Question: How to make trigger run auto send email twice a day even do not open spreedsheet
This script is for sending email onsheet "Emai"
Col A what email to send to
Col B subject
Col C message
<URL>
'''
function sendEmails() {
var sheet = SpreadsheetApp.getActiveSpreadsheet().getSheetByName("Email"); // To only handle the trigger sheet
var startRow = 2; // First row of data to process
var numRows = sheet.getLastRow()-1; // Number of rows to process
// Fetch the range of cells A2:D
var dataRange = sheet.getRange(startRow, 1, numRows, 4)
// Fetch values for each row in the Range.
var data = dataRange.getValues();
for (i in data) {
var row = data[i];
if (row[3] === "Today") { // Trigger only if Column D is "Today"
var emailAddress = row[0];
var subject = row[1];
var message = row[2];
MailApp.sendEmail(emailAddress, subject, message);
}
}
}
function createTimeDrivenTriggers() {
// Trigger every 24 hours.
ScriptApp.newTrigger('sendEmails')
.timeBased()
.atHour(5)
.nearMinute(30)
.everyDays(1)
.create();
ScriptApp.newTrigger('sendEmails')
.timeBased()
.atHour(18)
.nearMinute(30)
.everyDays(1)
.create();
}
'''
> Trigger works when there is only "sendEmails()" and "createTimeDrivenTriggers()" <URL>
[
> If i put another Script "Dynamic Dropdown script" <URL>
trigger wont run <URL>
<URL>
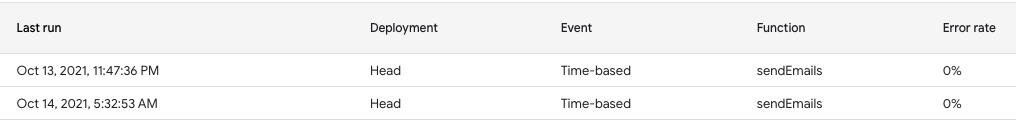
Answer: ## To set up a function to run automatically on trigger
- -
---
<URL>
---
- 'Run'
The function to install the trigger needs to be run only once. After the trigger is created, the function 'sendEmails' will be run automatically in the background at the time specified within the